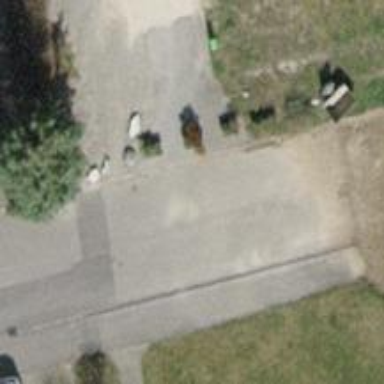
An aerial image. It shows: Bollard.